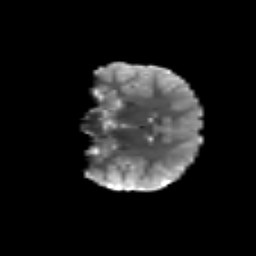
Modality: T2w
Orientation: coronal
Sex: female
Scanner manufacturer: siemens
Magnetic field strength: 3 T
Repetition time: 5 s
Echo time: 0.071 s